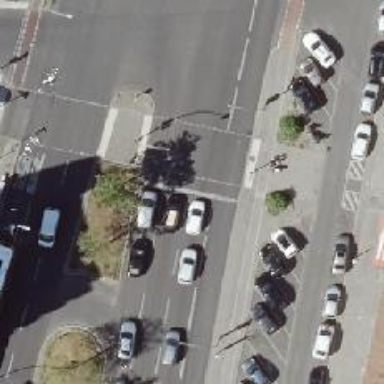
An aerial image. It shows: Road with traffic signals.